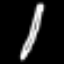
Label: pencil